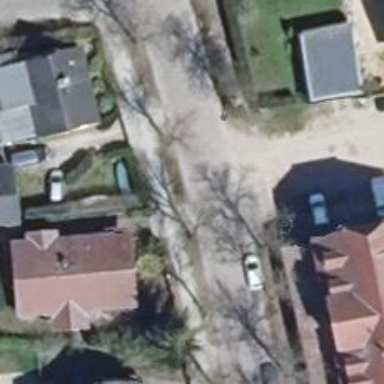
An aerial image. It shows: Residential road with sidewalks on both sides.